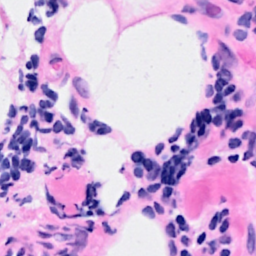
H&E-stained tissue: Breast